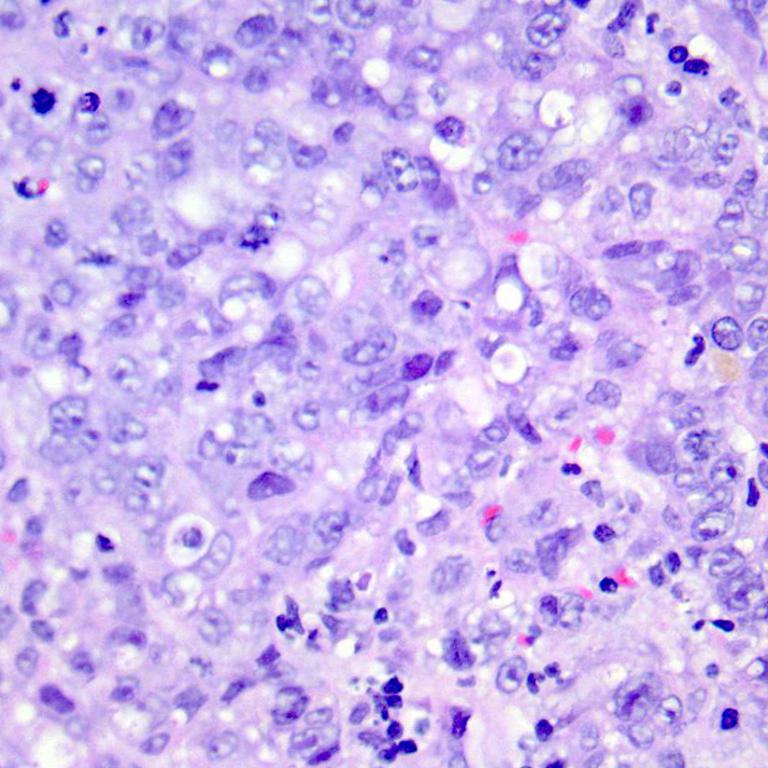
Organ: colon
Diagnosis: adenocarcinomas